Aerial crown-view tile of a tropical tree (Barro Colorado Island, Panama), acquired 20250124:
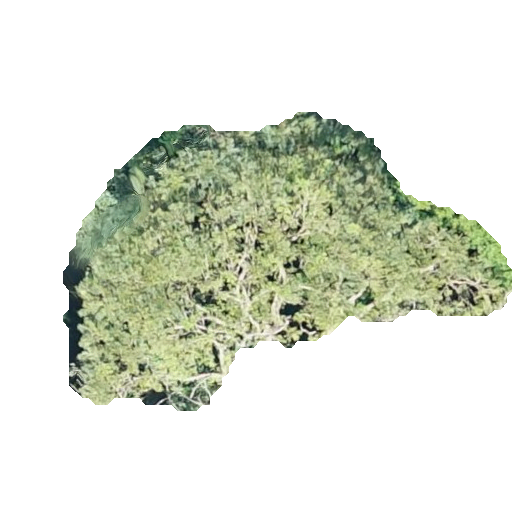
Species: Jacaranda copaia
GBIF accepted scientific name: Jacaranda copaia
Crown area: 123.685 m²